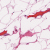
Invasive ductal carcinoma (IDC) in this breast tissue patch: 0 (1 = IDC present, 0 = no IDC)